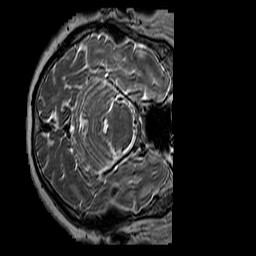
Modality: T2w
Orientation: axial
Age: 53
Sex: male
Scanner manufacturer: siemens
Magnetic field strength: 3 T
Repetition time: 3.2 s
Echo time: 0.212 s